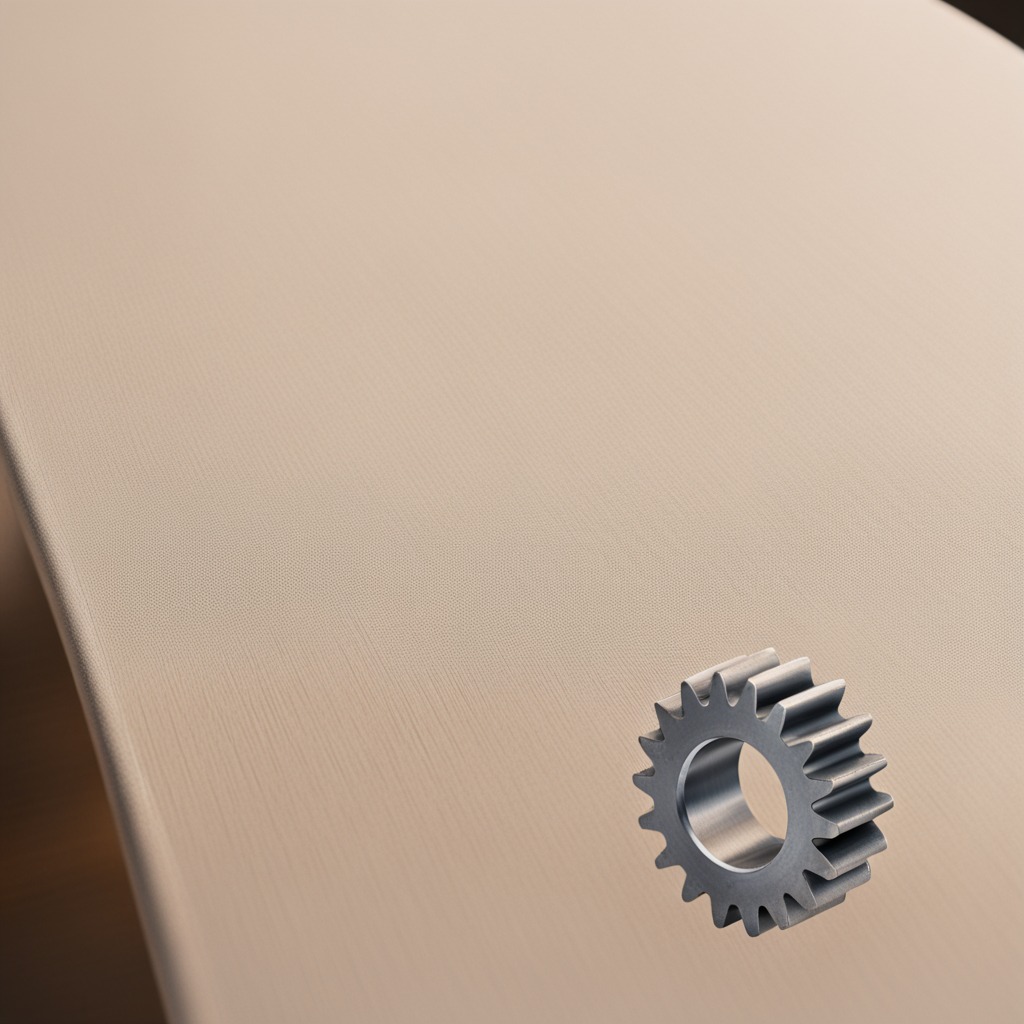
A steel gear with teeth is lying on a wooden table in an outdoor workshop during daytime bright natural light soft shadows worn but beneath the cloth.